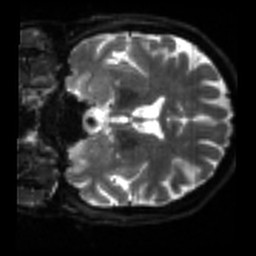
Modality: sbref
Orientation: coronal
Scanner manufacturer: siemens
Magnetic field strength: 3 T
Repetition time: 4 s
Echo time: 0.0594 s